Chest X-ray. View position: PA
Patient age: 64
Patient sex: F
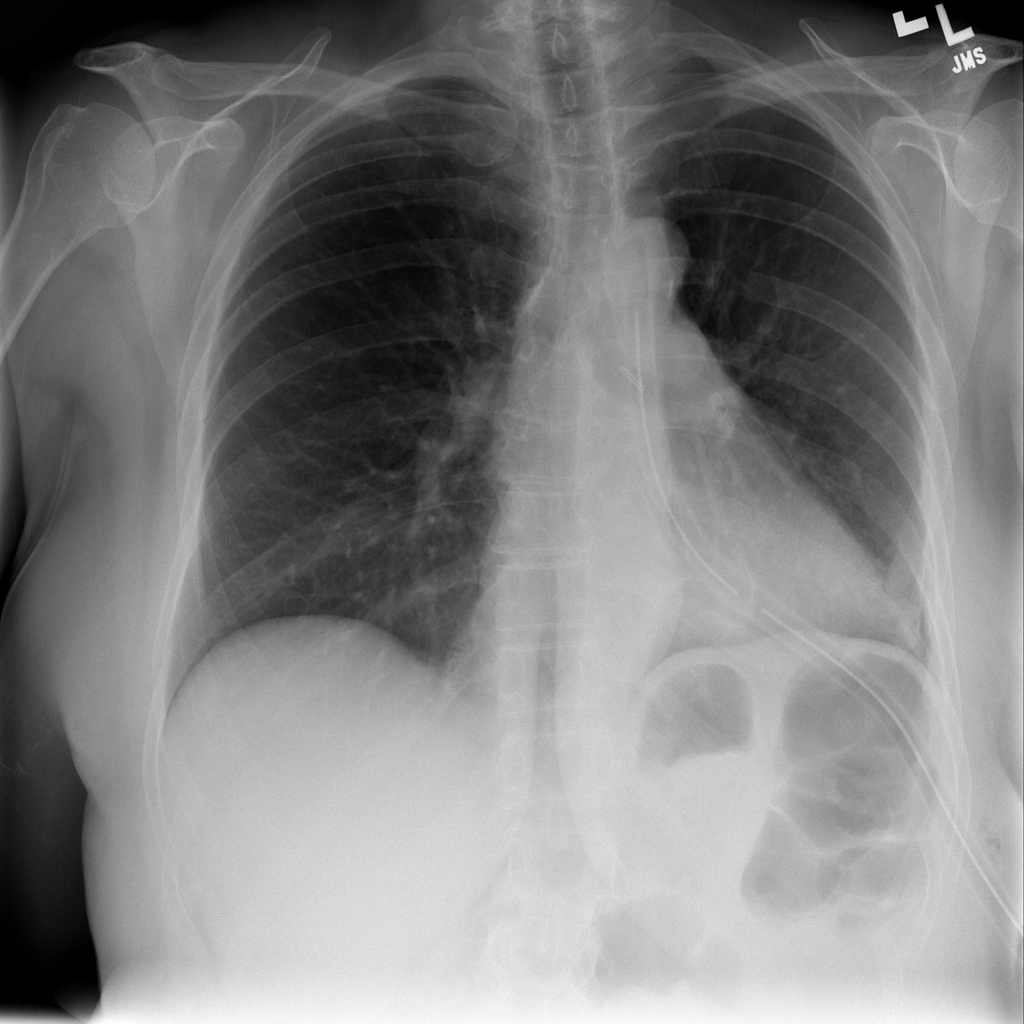
Finding: Pneumothorax